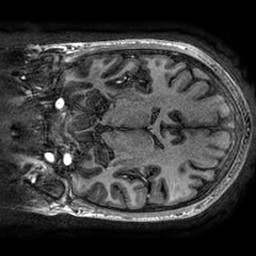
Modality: T1w
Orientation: coronal
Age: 30
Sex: female
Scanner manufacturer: ge
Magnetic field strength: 3 T
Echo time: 0.002736 s